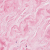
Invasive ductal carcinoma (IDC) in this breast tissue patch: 0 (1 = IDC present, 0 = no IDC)